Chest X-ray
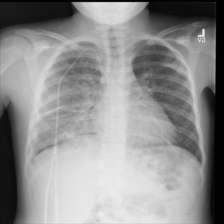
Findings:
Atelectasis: negative
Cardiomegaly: negative
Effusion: positive
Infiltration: positive
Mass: negative
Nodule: negative
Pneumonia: negative
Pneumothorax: negative
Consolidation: negative
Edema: negative
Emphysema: negative
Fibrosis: negative
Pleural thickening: negative
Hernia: negative